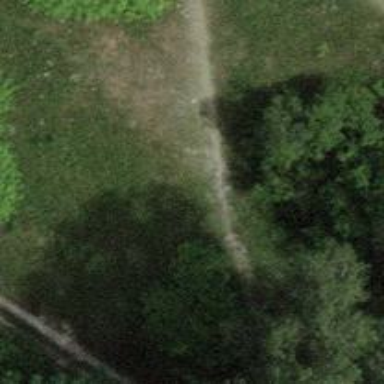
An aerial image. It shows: Bridleway.